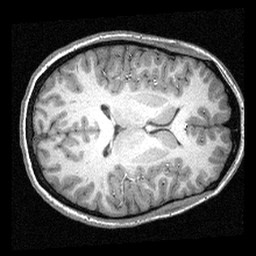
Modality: T1w
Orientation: axial
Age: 18
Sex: female